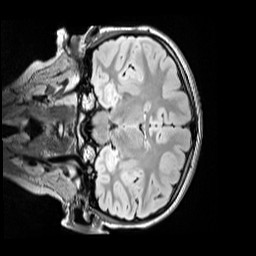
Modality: FLAIR
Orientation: coronal
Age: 10
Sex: female
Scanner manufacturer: siemens
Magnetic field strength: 3 T
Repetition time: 5 s
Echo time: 0.388 s